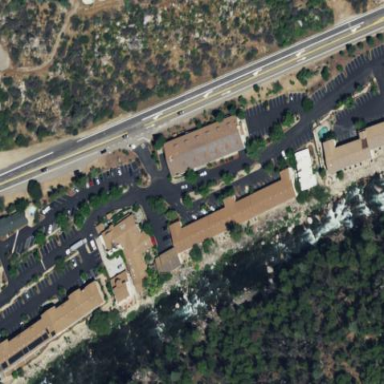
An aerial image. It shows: Hotel building.